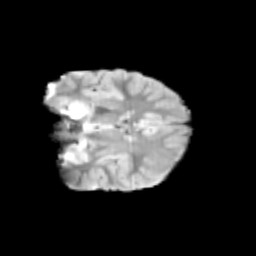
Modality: T2w
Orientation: coronal
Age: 10
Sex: female
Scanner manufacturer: siemens
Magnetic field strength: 3 T
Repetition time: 3.8 s
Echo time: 0.07 s